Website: ulta-beauty
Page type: newsletter-management
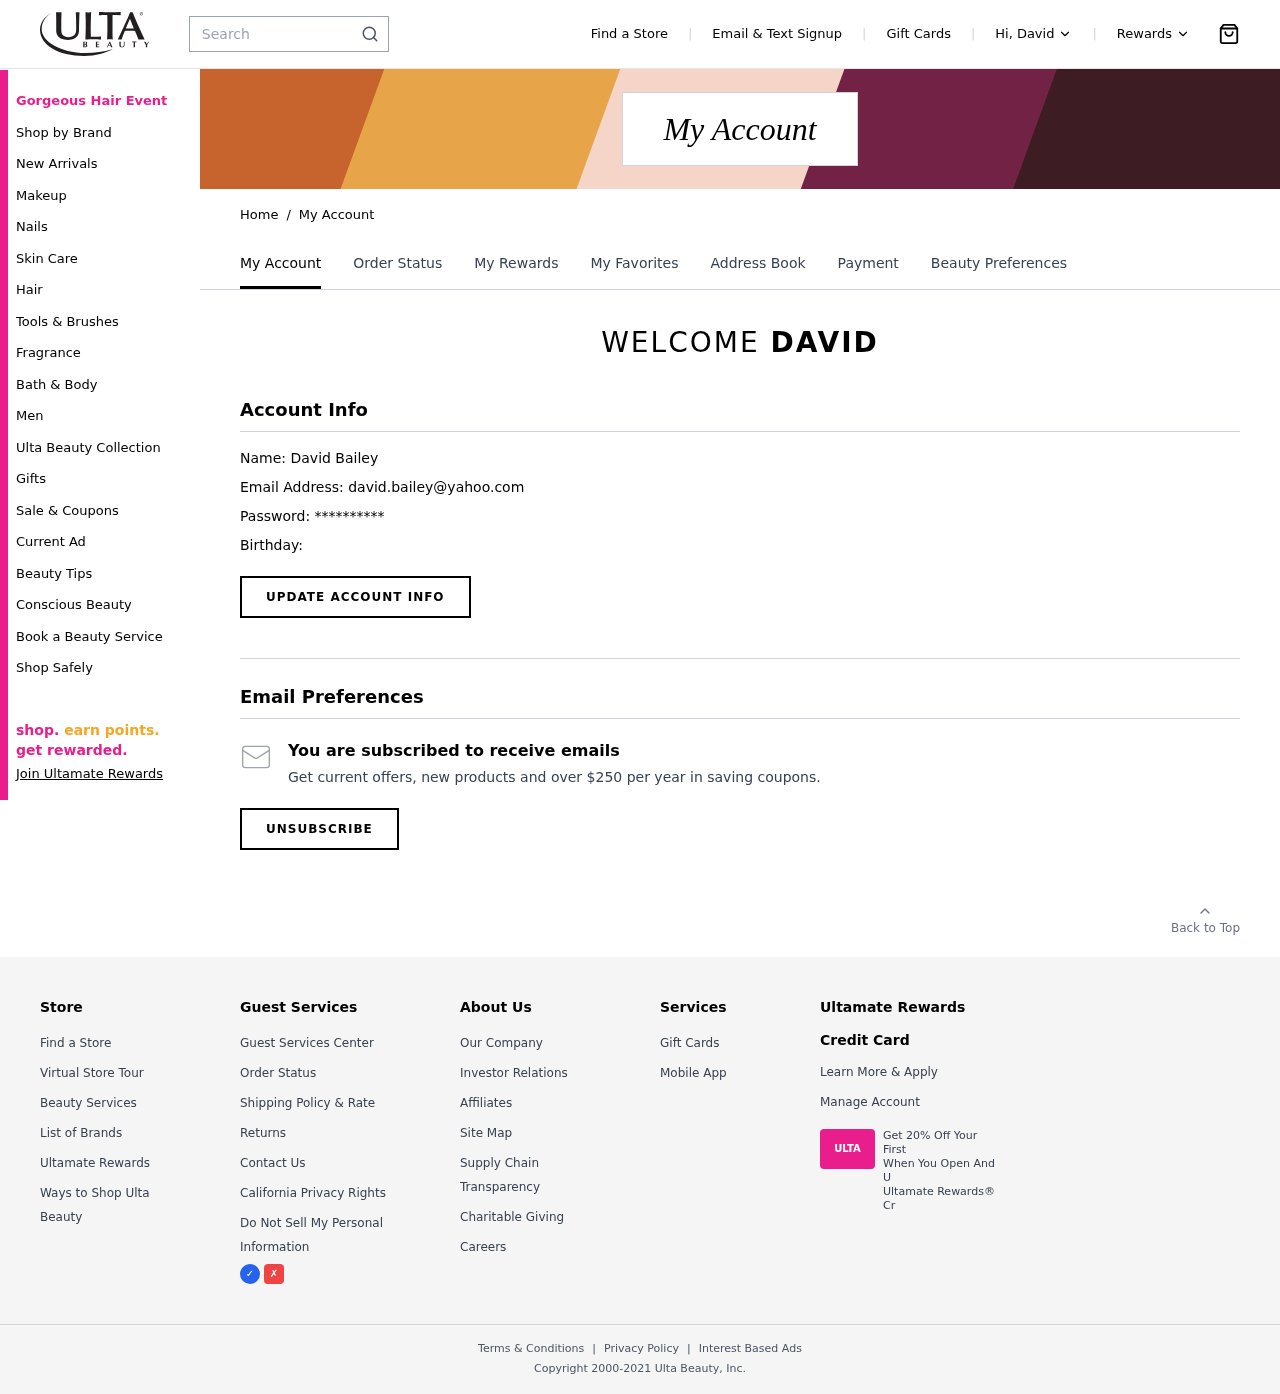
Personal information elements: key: PII_EMAIL
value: david.bailey@yahoo.com
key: PII_FIRSTNAME
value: David
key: PII_FIRSTNAME
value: DAVID
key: PII_FULLNAME
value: David Bailey
Search elements: key: HEADER_SEARCH
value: Search